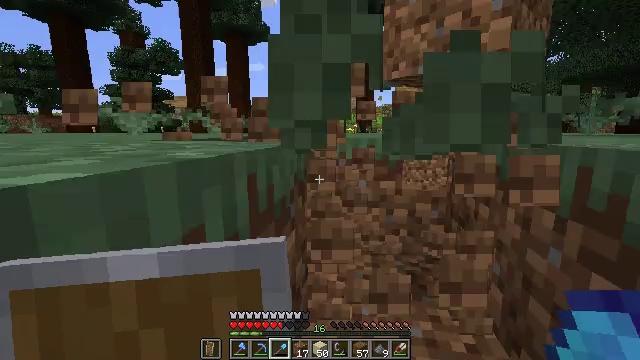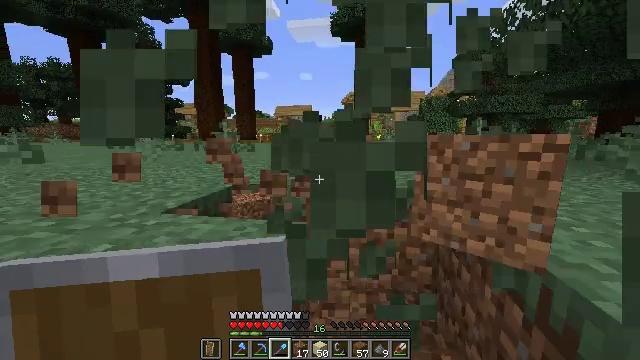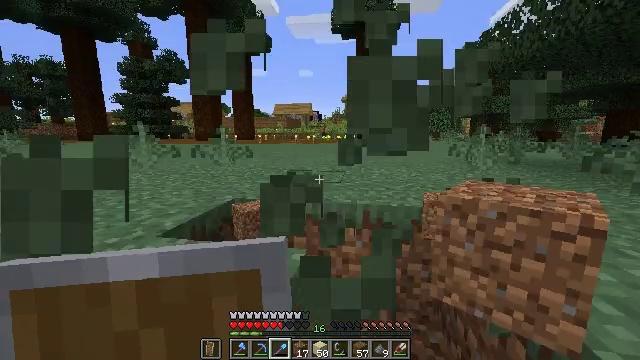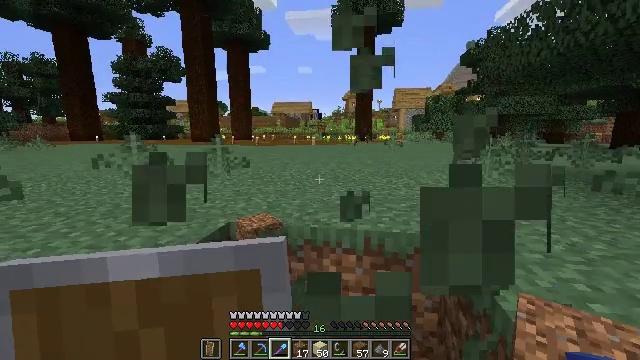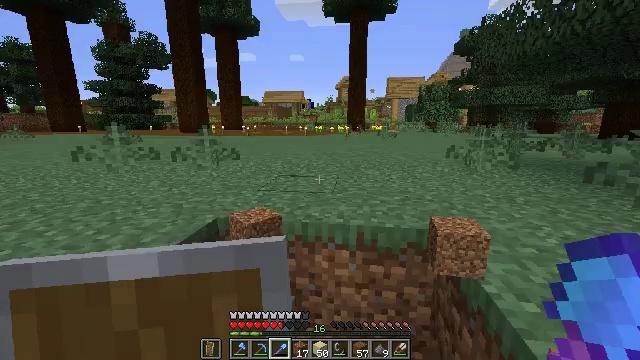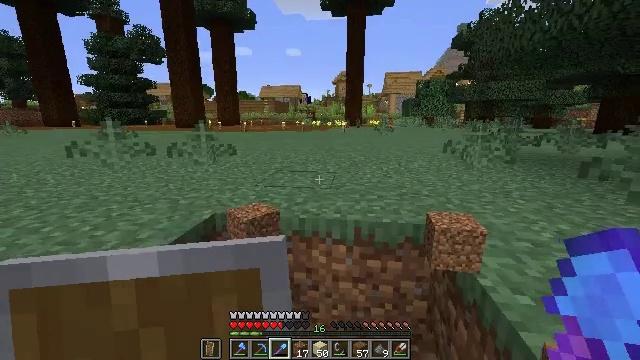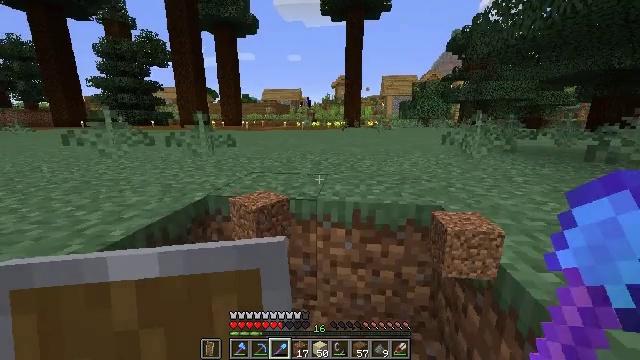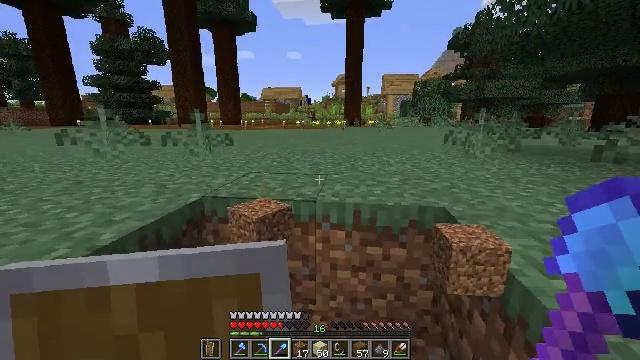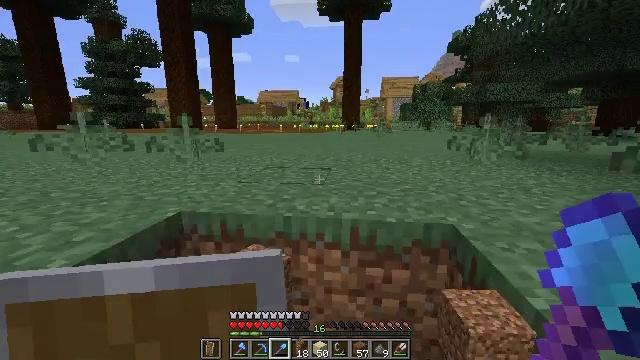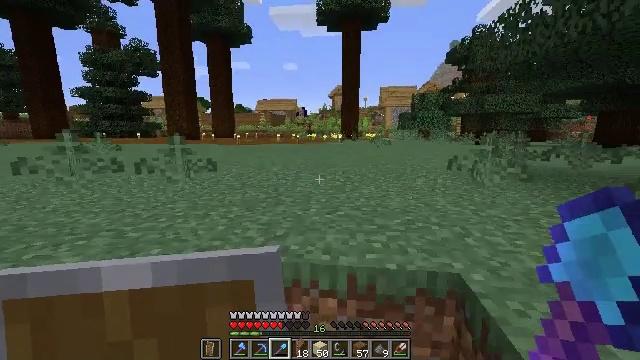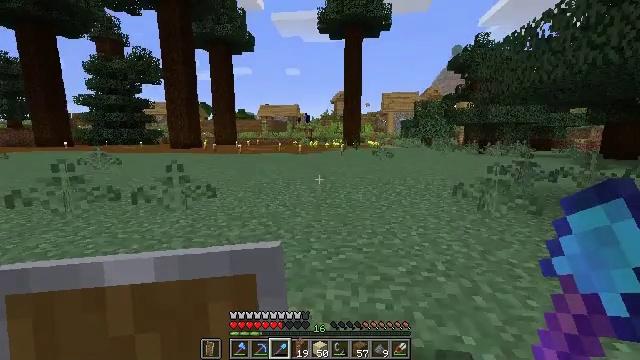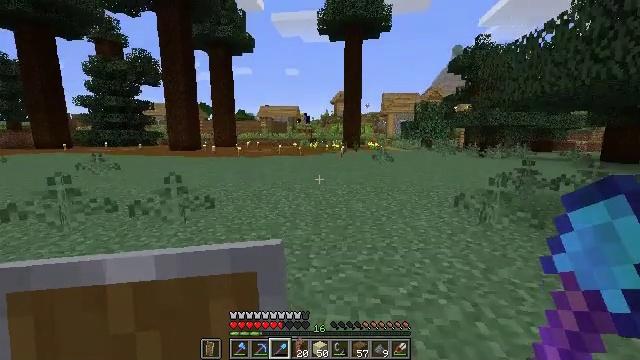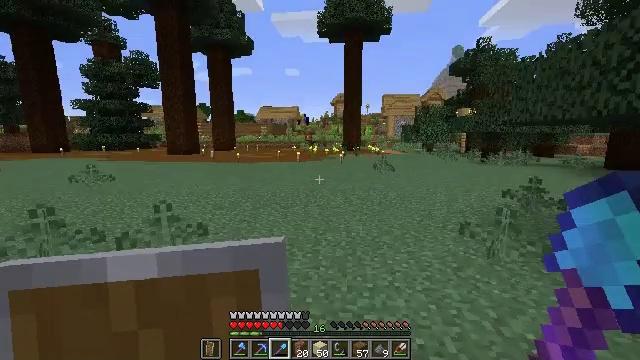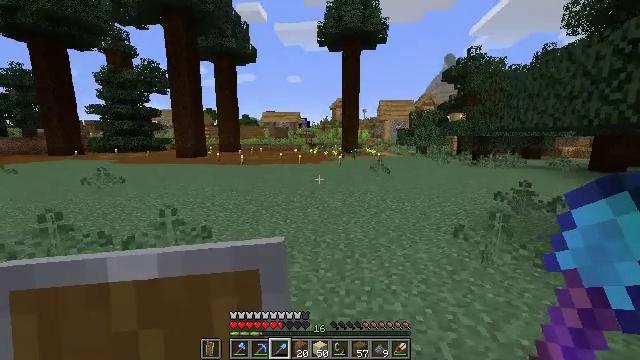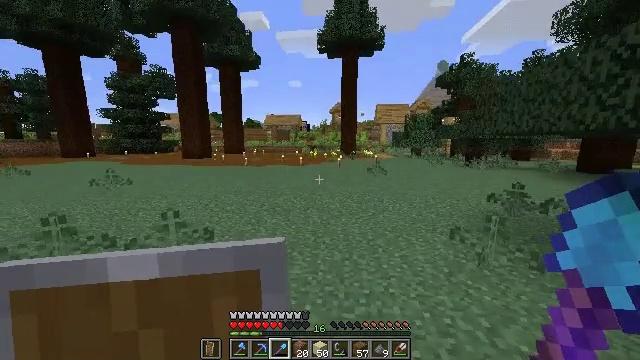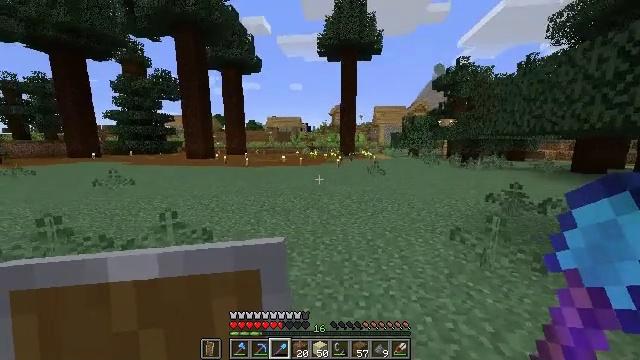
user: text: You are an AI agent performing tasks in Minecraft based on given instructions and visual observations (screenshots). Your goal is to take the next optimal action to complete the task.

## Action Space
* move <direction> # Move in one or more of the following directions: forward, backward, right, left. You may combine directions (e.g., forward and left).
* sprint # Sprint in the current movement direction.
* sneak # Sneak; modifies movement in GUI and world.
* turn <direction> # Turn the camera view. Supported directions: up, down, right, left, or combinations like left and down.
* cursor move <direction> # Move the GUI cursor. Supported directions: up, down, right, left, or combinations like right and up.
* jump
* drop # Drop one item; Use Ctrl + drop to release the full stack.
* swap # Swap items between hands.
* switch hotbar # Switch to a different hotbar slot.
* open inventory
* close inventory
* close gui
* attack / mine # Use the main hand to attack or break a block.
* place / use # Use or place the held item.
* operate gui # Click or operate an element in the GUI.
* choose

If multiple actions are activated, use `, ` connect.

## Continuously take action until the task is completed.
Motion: motion action
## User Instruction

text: Open a crafting table and craft the TNT.
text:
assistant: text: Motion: move forward, sprint, jump
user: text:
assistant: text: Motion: move forward, sprint, jump
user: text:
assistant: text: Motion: move forward, sprint, jump
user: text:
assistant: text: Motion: move forward, sprint, turn right and down, jump
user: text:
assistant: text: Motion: move forward, sprint, turn down, jump
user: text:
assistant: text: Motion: move forward, sprint, jump
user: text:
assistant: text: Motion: move forward, sprint, jump
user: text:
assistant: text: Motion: move forward, sprint, turn up, jump
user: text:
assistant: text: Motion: move forward, sprint, turn up, jump
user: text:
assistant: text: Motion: move forward, sprint, jump
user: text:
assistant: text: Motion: move forward, sprint, jump
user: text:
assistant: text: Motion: move forward, sprint, jump
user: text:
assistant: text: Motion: move forward, sprint, jump
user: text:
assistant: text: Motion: move forward, sprint, jump
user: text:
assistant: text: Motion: move forward, sprint, jump
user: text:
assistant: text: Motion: move forward, sprint, jump
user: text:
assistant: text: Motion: move forward, sprint, jump
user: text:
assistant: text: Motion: move forward, sprint, jump
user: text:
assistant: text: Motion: move forward, sprint, jump
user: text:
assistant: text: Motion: move forward, sprint, jump
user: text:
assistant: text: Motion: move forward, sprint, turn left and up, jump
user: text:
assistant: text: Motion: move forward, sprint, jump
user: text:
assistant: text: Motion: move forward, sprint, jump
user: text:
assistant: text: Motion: move forward, sprint, jump
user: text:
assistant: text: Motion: move forward, sprint, turn left, jump
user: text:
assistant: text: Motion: move forward, sprint, jump
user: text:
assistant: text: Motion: move forward, sprint, turn right and up, jump
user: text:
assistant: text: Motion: move forward, sprint, turn right, jump
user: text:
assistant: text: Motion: move forward, sprint, jump
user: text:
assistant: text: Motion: move forward, sprint, jump